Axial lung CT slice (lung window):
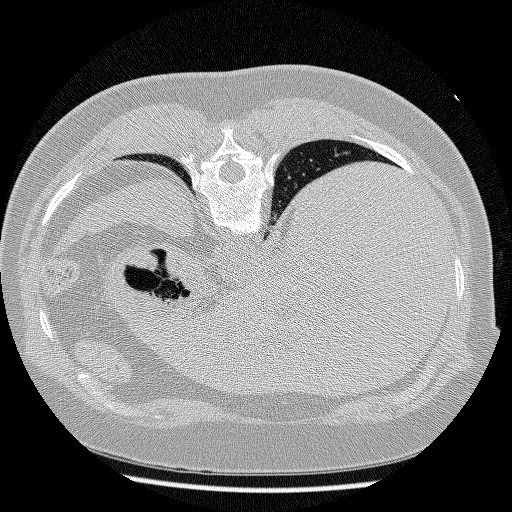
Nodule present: no